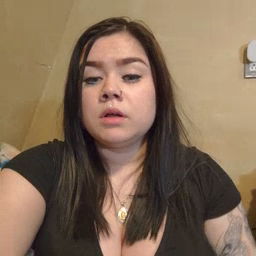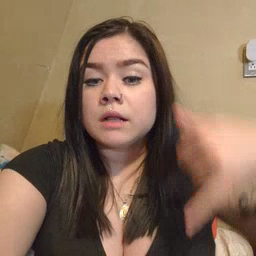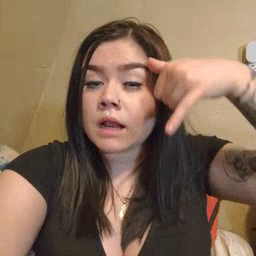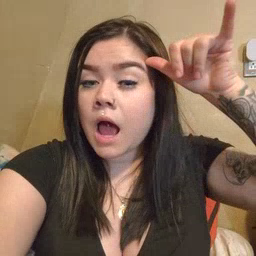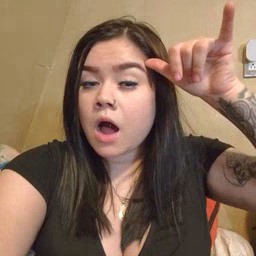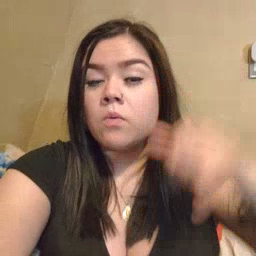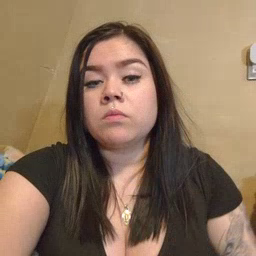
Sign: cow